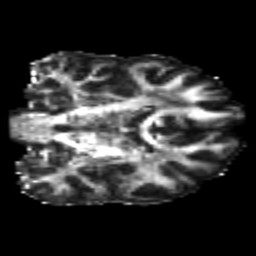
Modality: FA
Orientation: coronal
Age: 20
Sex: male
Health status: healthy
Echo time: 0.074 s